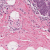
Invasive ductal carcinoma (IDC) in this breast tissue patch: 0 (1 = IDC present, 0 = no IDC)